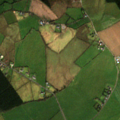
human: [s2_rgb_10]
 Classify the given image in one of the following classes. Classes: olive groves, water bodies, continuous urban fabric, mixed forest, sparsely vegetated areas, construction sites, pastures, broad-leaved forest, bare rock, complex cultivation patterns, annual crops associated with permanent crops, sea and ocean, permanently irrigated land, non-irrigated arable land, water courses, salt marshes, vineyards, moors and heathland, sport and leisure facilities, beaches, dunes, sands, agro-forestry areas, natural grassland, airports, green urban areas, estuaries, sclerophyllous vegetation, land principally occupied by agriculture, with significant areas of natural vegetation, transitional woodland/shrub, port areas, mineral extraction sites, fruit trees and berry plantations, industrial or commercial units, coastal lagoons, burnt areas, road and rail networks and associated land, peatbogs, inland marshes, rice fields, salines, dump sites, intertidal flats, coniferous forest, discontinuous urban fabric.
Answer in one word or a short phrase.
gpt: pastures, coniferous forest